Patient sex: M
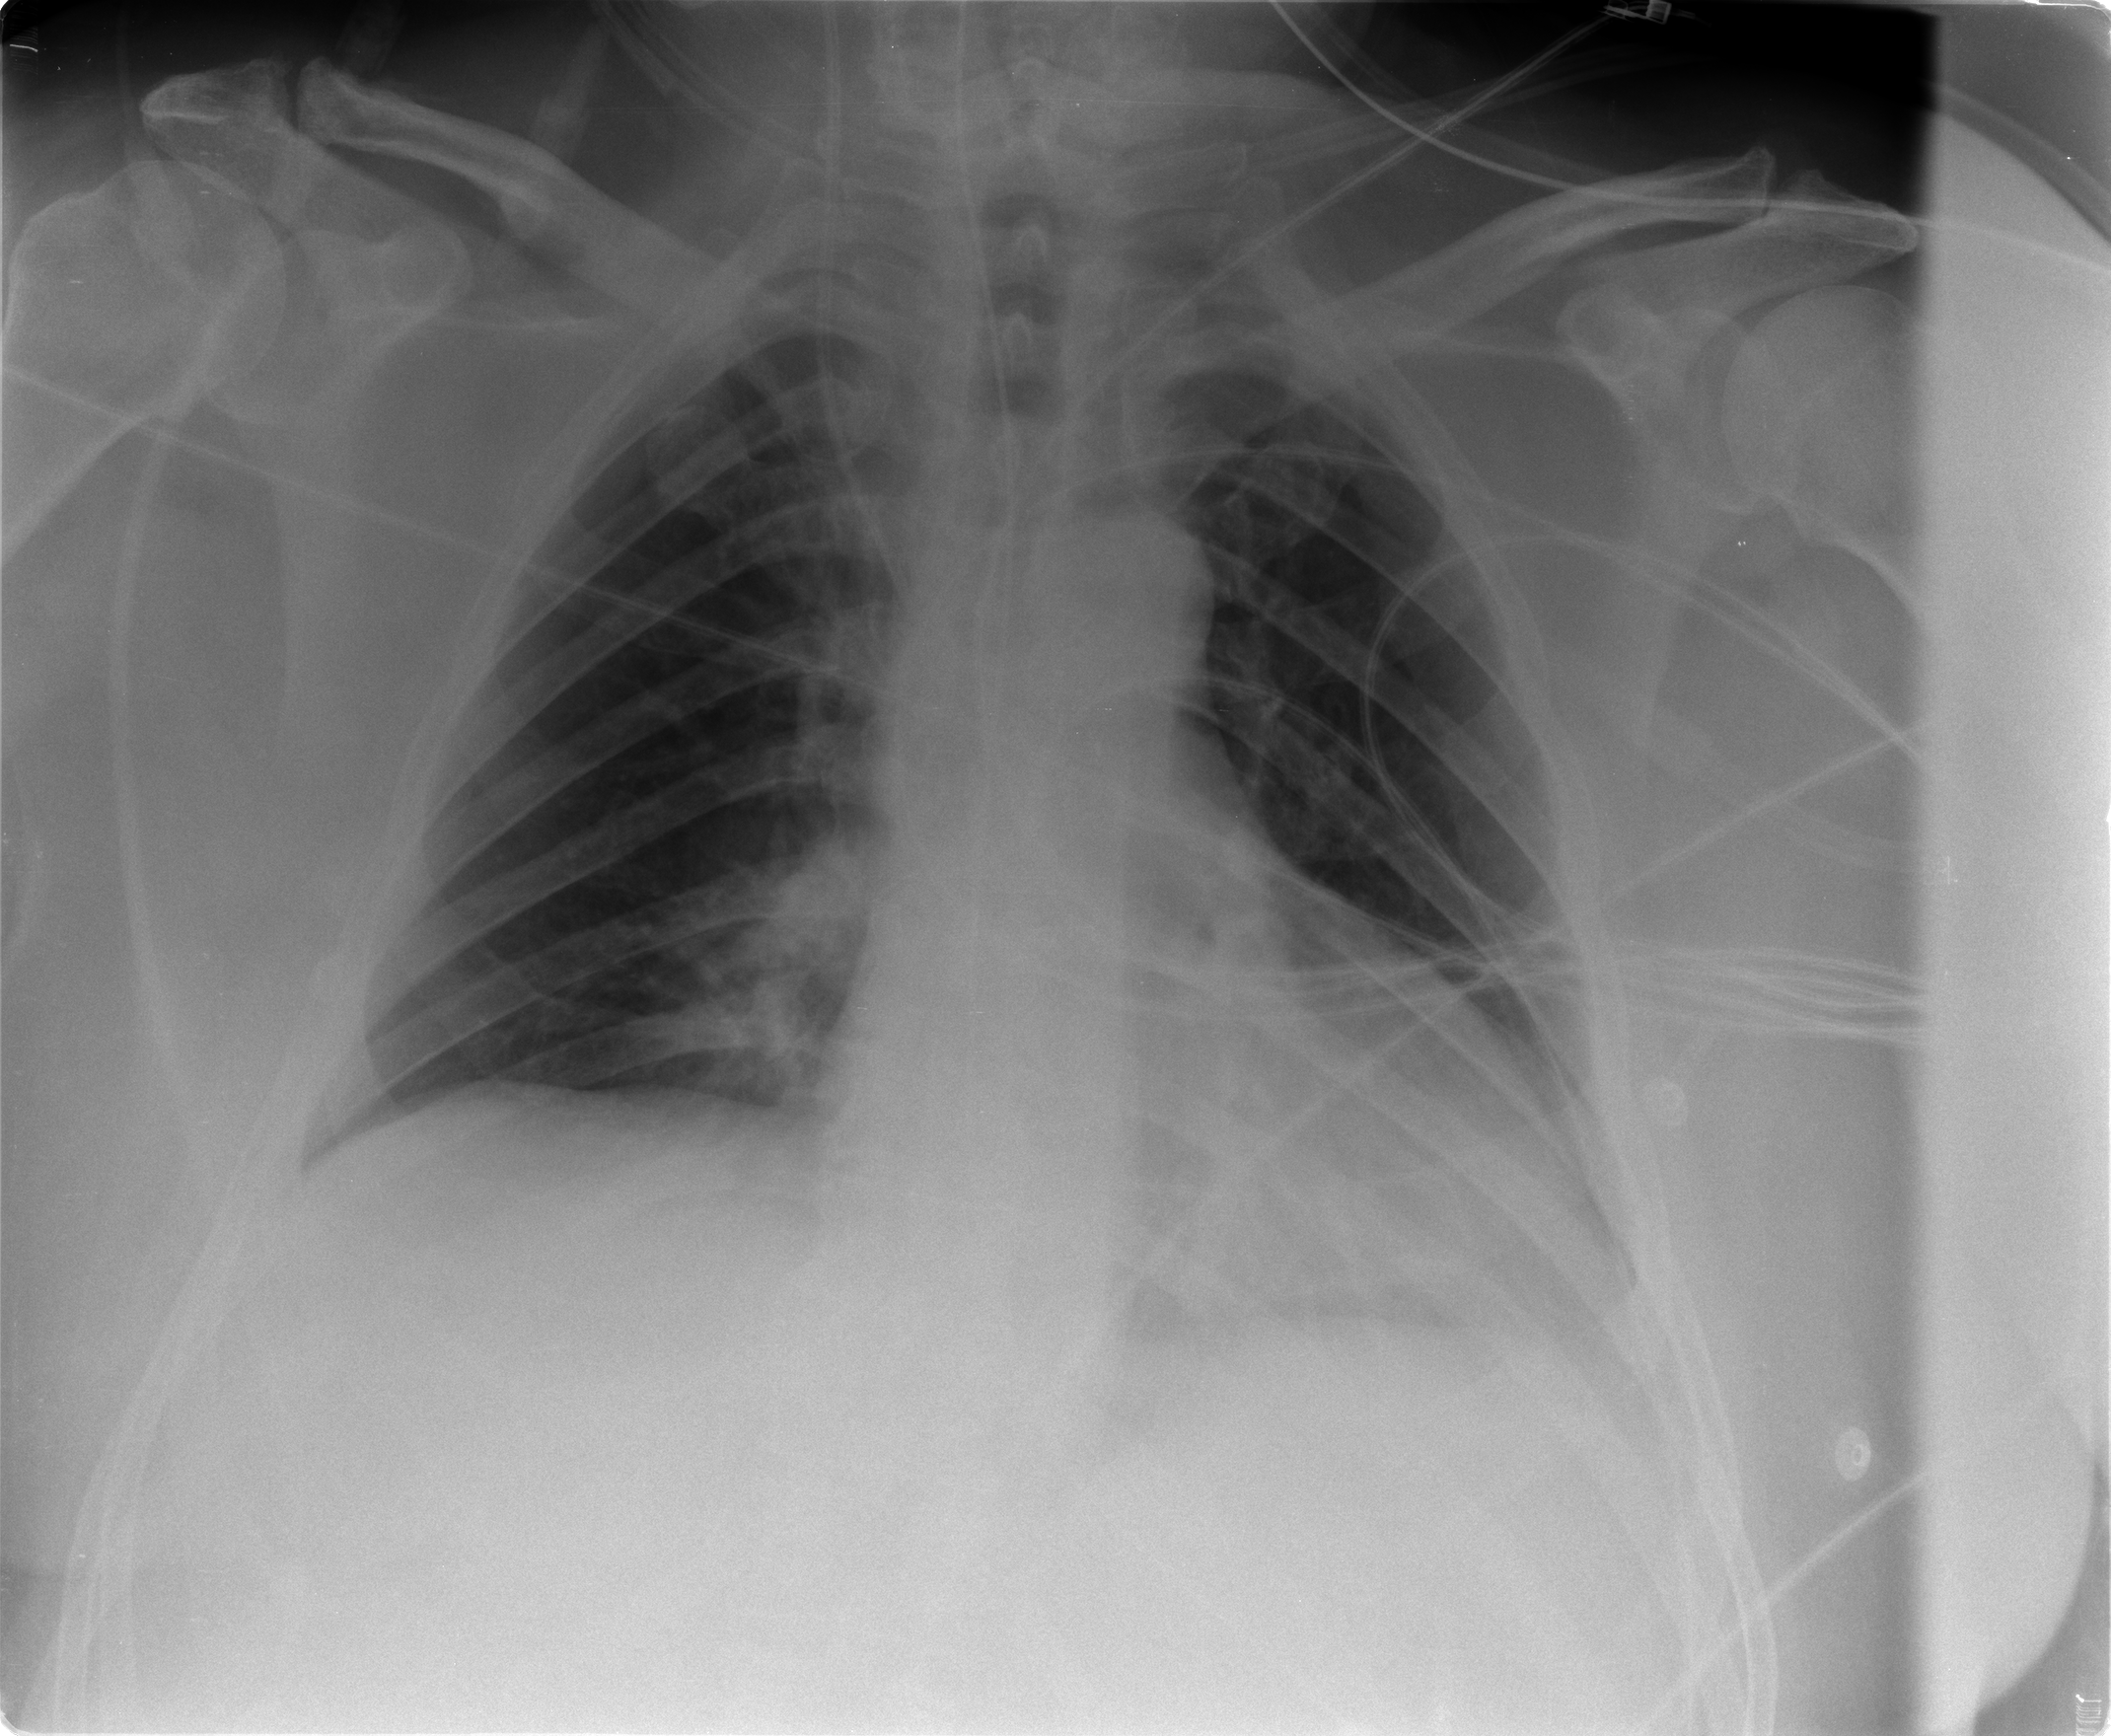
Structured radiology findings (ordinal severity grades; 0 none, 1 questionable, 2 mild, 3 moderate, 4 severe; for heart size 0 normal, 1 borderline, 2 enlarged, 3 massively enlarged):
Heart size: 2
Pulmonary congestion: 0
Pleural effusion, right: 0
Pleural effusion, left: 1
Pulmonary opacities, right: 0
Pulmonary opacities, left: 0
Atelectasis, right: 2
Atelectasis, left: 2